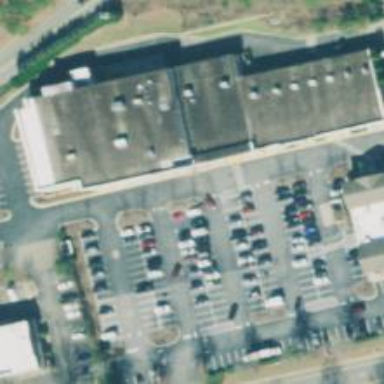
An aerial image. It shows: Supermarket.